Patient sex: M
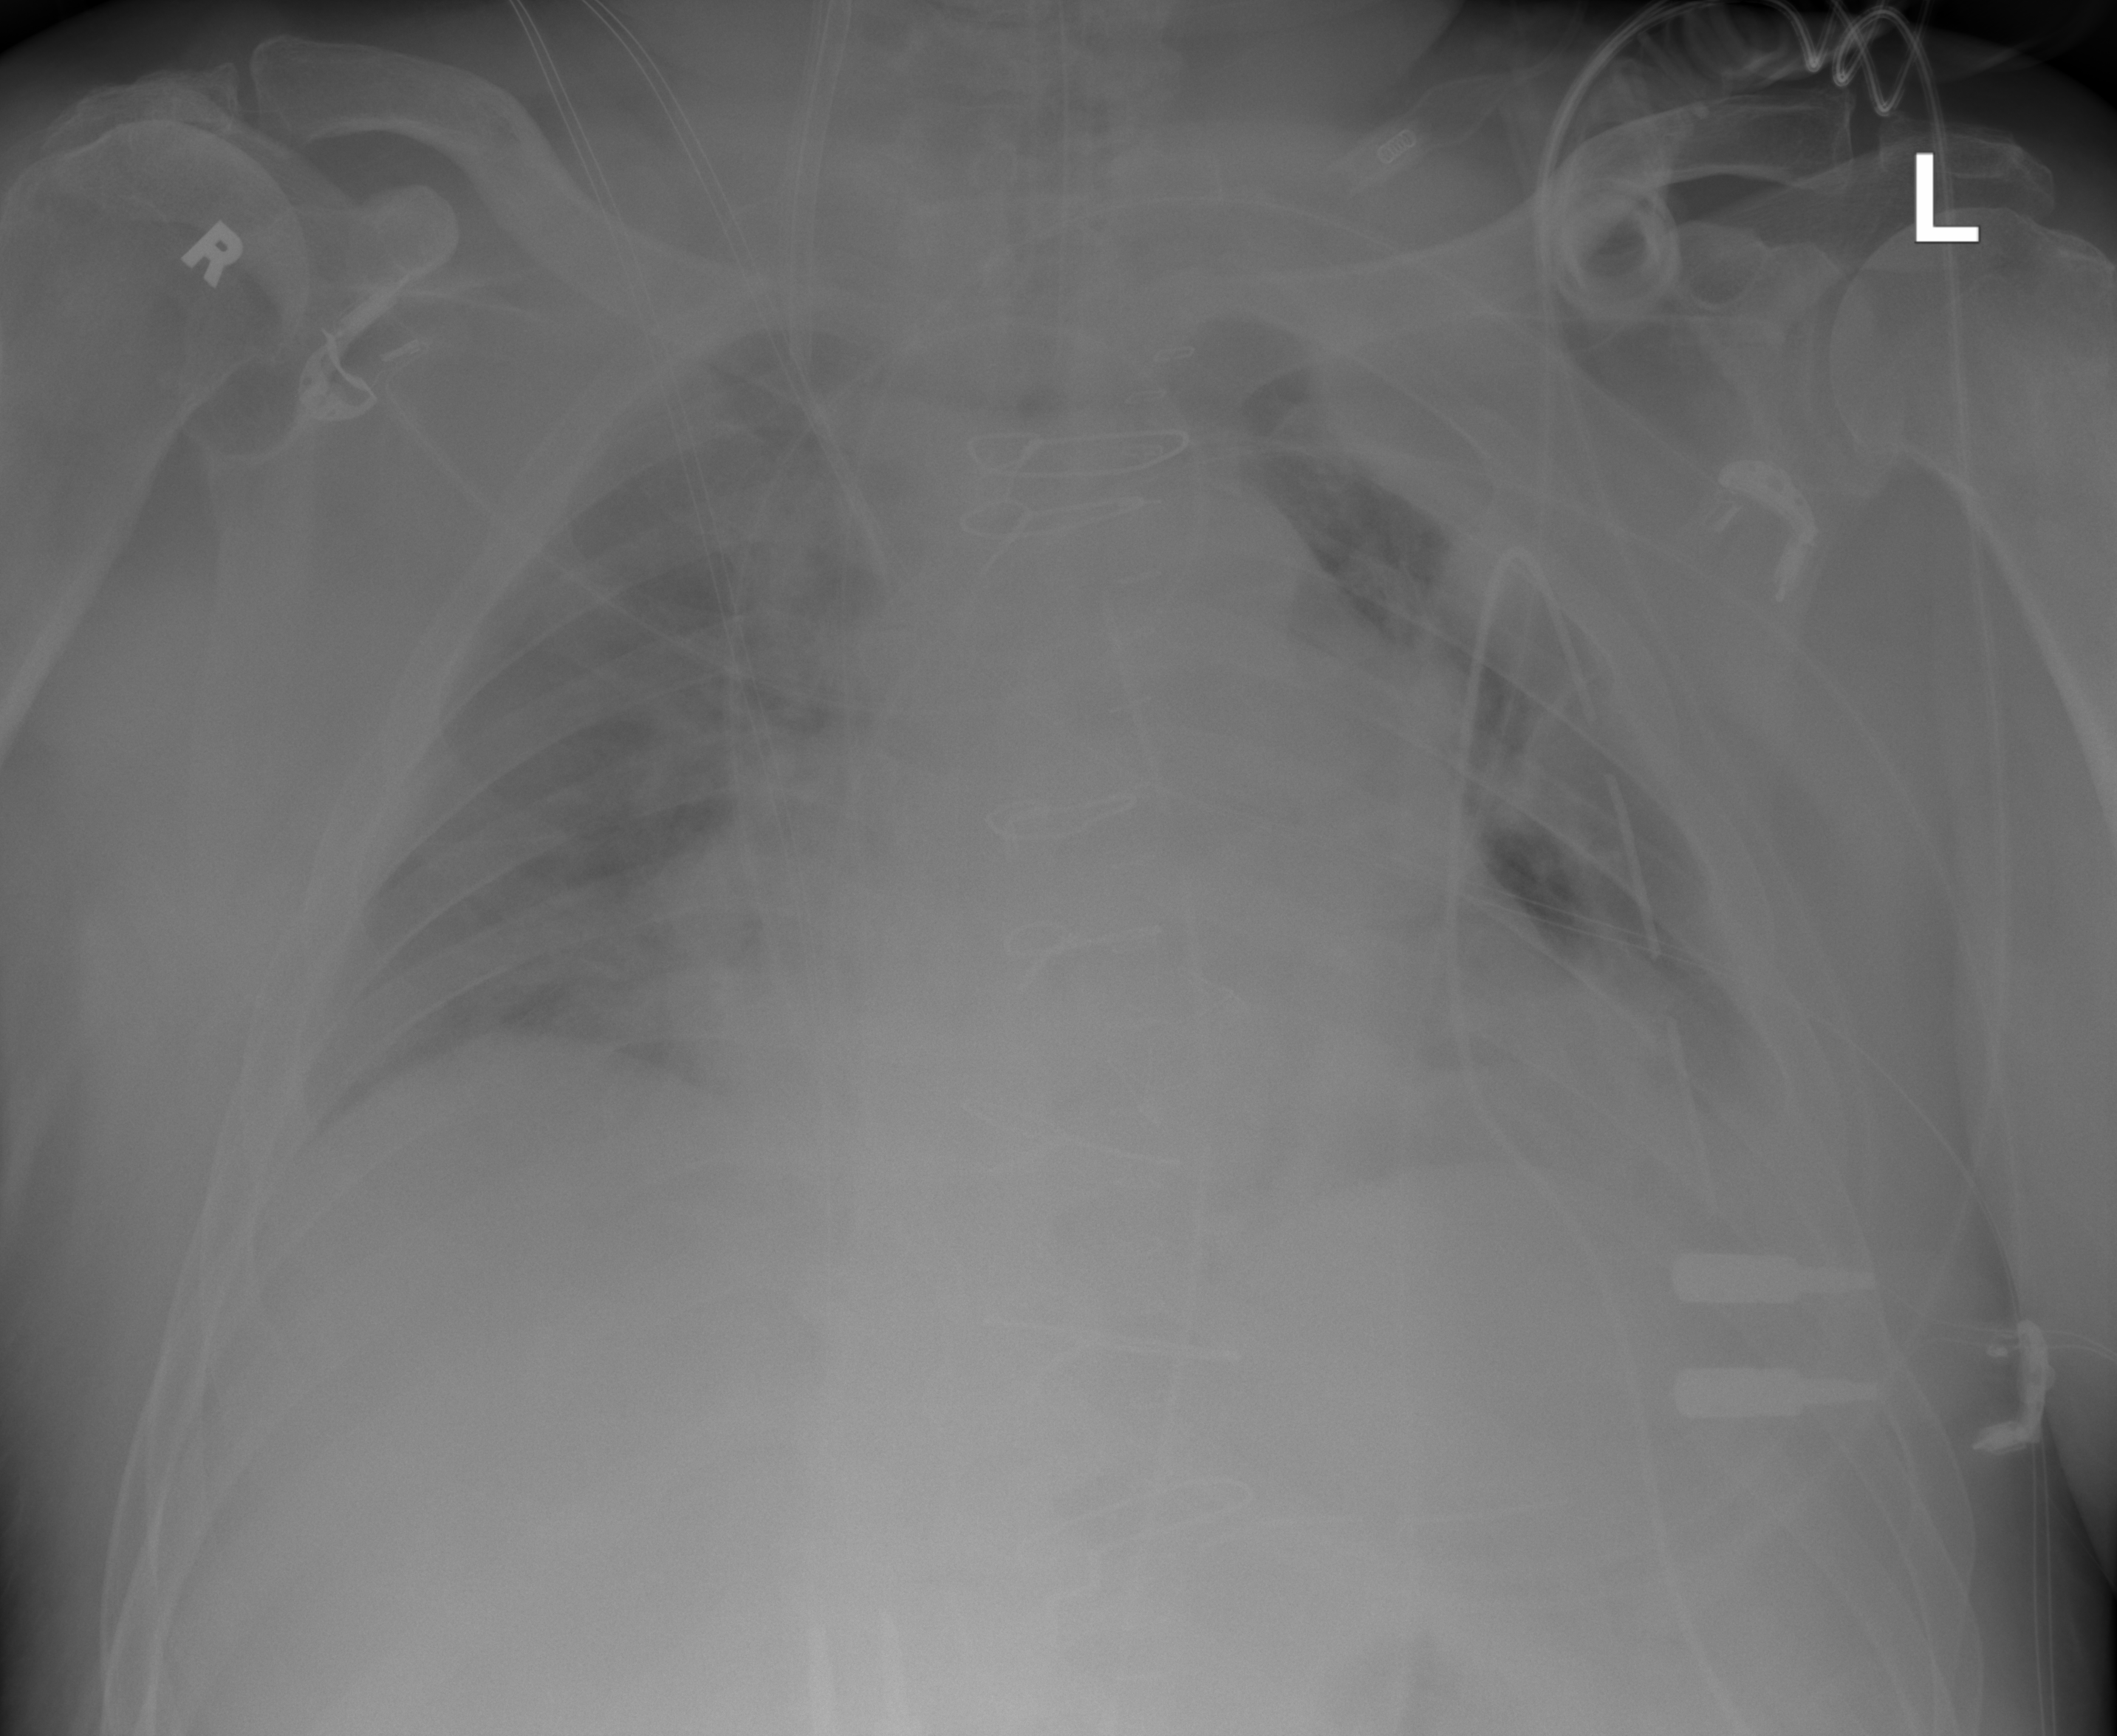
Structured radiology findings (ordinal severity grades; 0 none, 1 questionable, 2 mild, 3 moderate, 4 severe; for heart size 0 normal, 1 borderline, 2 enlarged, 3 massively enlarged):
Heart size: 2
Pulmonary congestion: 0
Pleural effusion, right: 0
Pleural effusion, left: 2
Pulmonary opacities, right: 0
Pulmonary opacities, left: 0
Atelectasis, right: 0
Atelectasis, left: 3